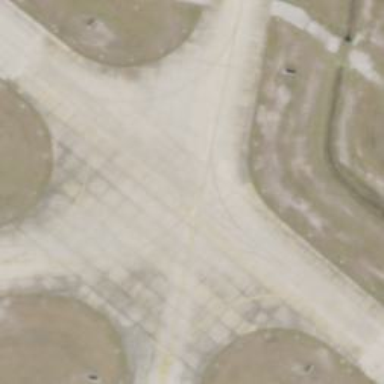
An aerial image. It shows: Image of taxiway at airport.